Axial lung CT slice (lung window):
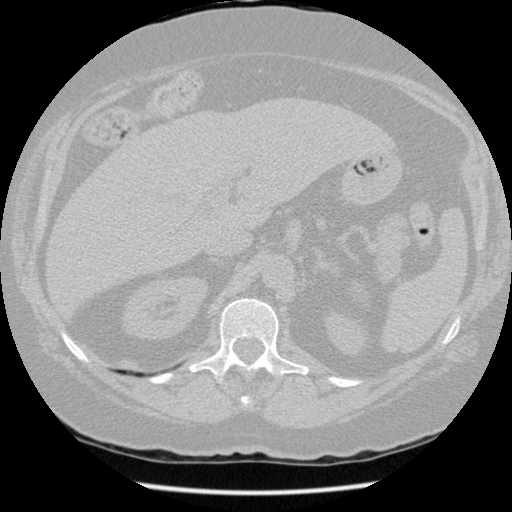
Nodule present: no